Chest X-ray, PA view. Patient: 48 years old, sex F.
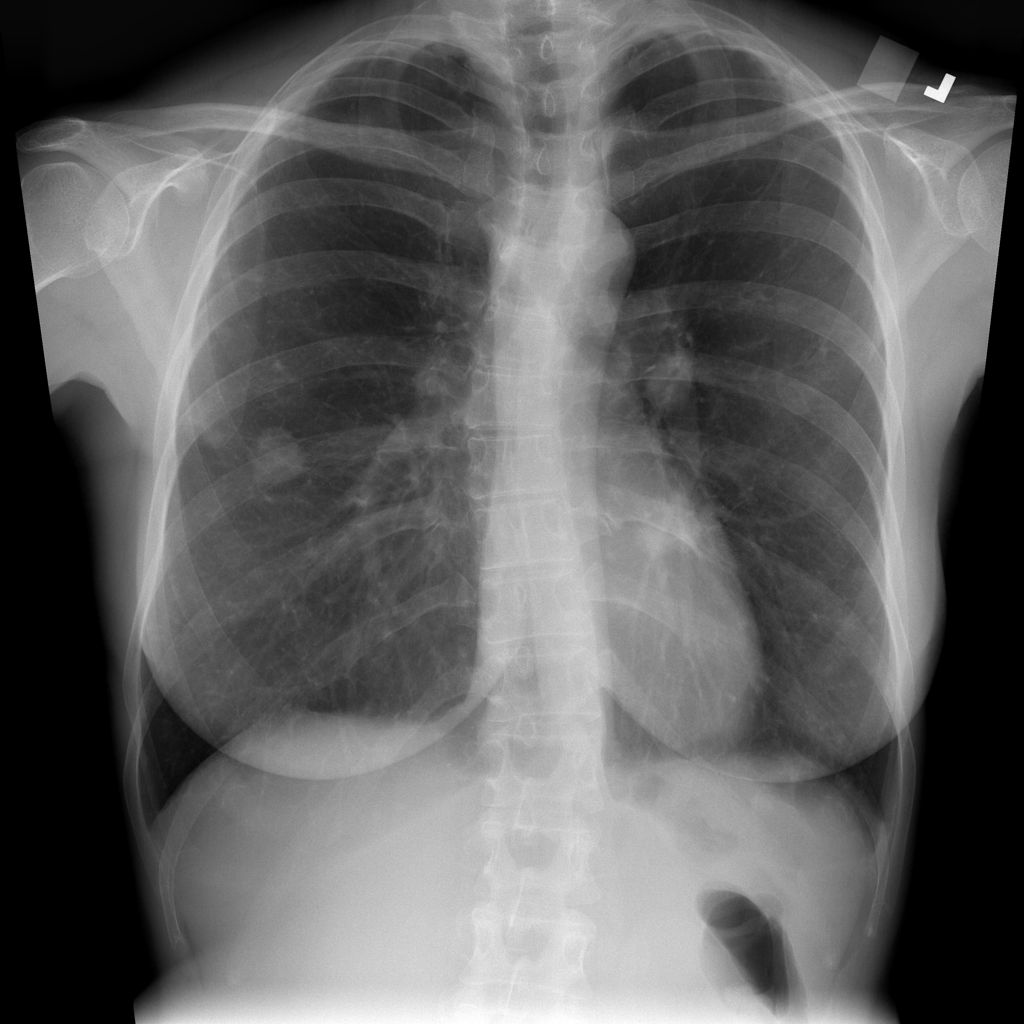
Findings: Effusion